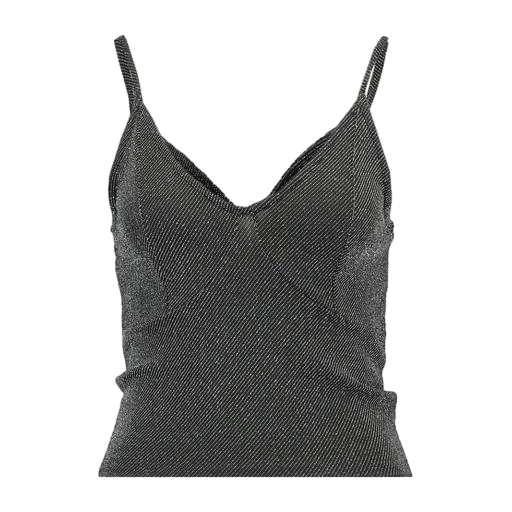
black tie-front tank, sexy top, black textured tank, white background